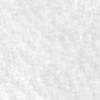
Label: no_change